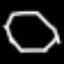
Label: octagon